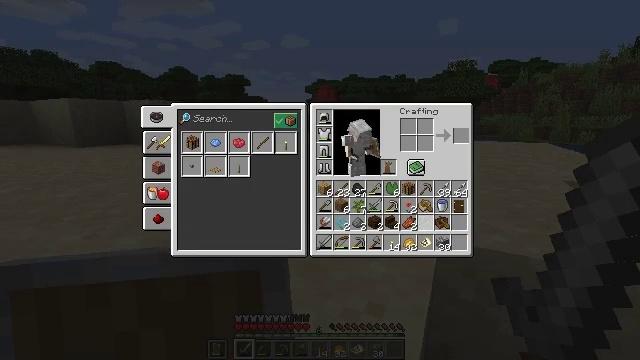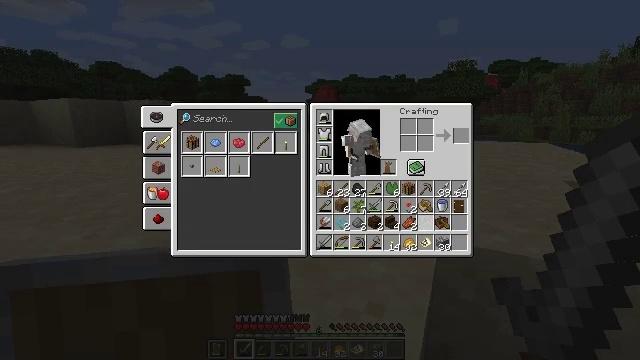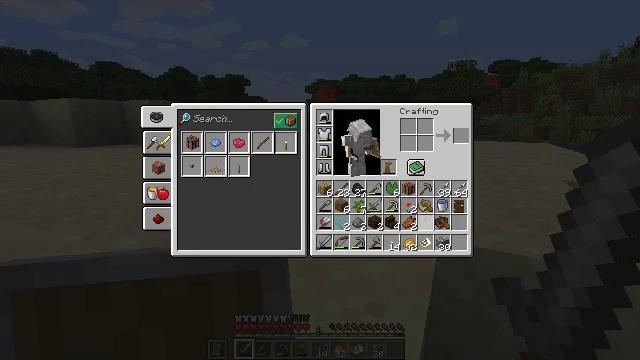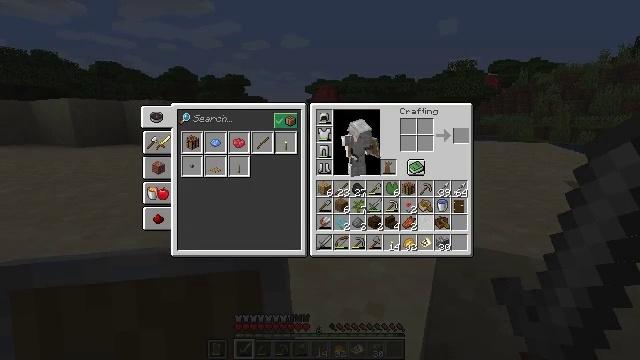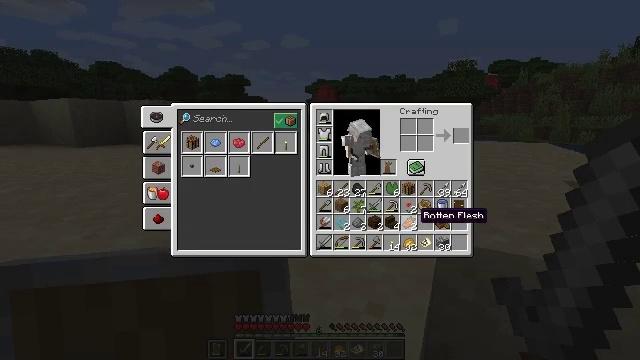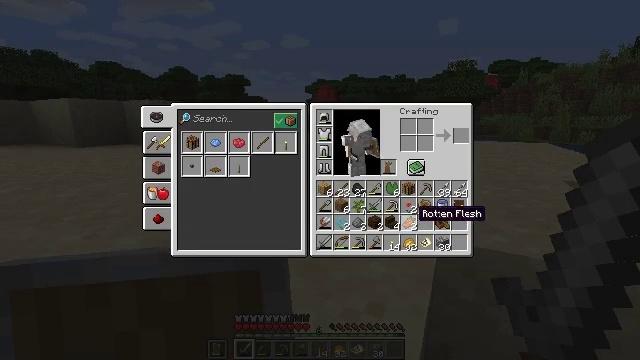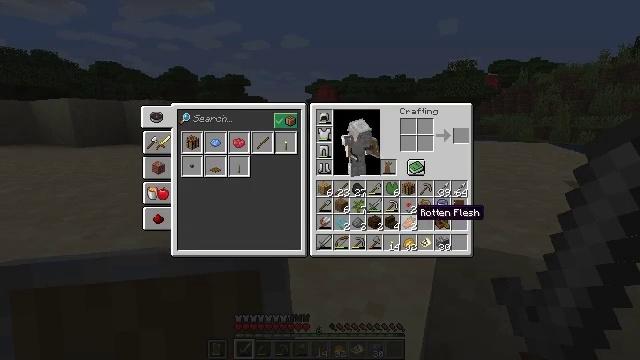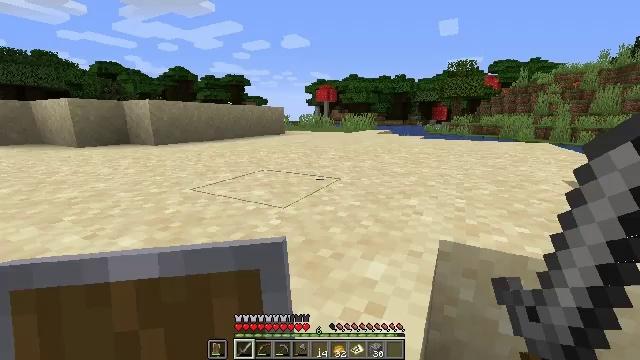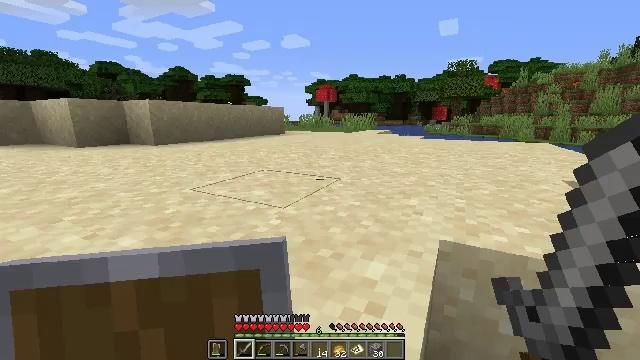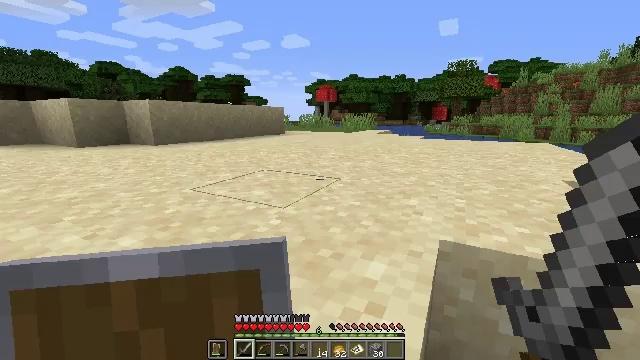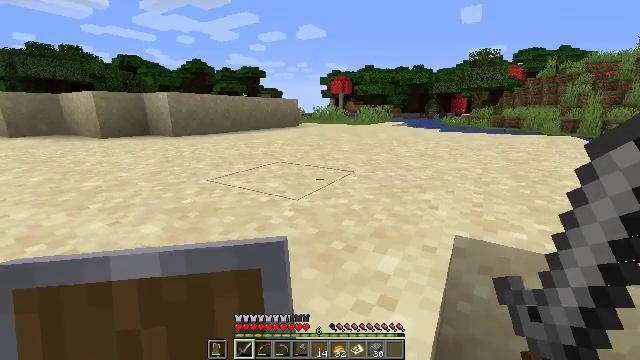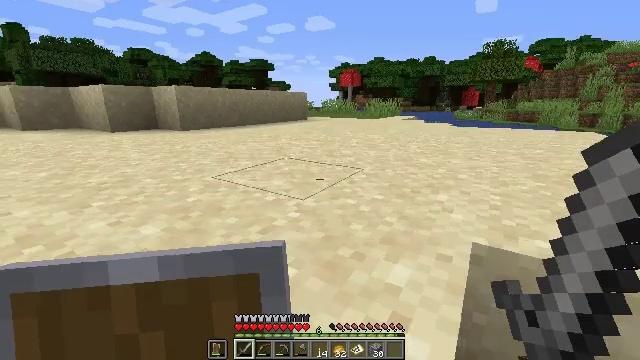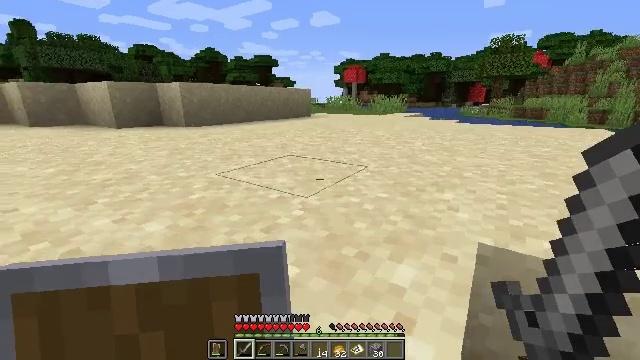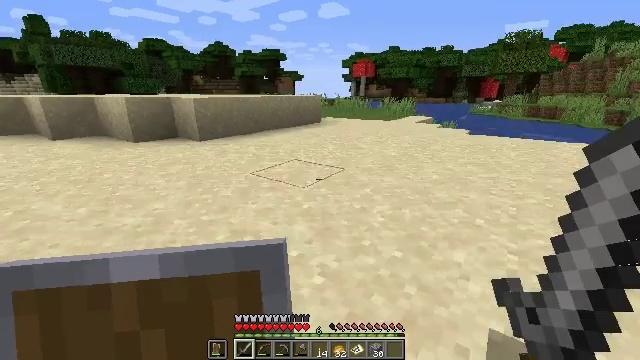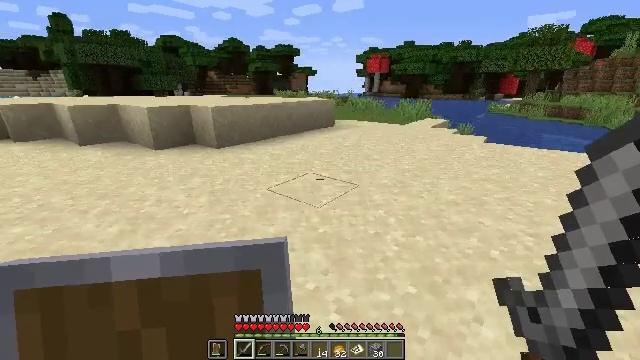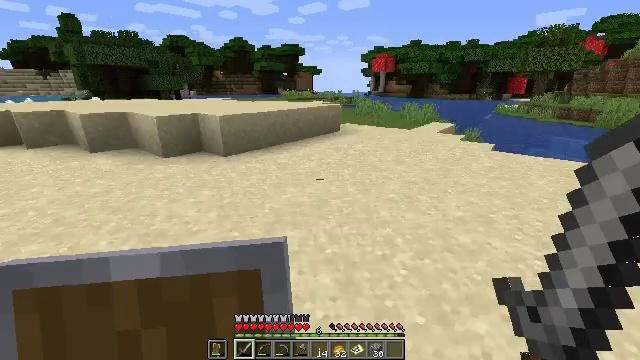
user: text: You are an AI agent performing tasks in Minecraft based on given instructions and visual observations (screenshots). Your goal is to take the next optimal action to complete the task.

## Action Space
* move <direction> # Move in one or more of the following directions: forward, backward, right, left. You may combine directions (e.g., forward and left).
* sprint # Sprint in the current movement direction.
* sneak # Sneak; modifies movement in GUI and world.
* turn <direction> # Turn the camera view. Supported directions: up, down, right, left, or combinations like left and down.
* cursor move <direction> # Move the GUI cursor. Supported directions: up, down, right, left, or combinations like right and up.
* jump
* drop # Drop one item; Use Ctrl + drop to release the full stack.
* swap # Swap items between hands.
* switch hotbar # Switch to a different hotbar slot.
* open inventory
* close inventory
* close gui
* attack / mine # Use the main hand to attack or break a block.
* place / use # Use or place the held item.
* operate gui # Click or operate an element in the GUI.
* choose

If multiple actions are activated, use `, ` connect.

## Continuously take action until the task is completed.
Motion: motion action
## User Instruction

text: Mine sand by the water.
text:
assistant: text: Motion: sneak
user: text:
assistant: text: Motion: no_op
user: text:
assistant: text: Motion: no_op
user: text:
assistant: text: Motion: turn left
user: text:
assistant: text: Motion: no_op
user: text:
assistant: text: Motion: no_op
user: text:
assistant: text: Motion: no_op
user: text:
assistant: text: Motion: no_op
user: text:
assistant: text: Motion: no_op
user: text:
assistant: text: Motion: turn left and down
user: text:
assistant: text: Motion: move forward, turn left and down
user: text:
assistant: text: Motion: move forward, jump
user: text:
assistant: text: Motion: move forward, turn left and down, jump
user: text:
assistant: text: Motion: move forward, turn left and down, jump
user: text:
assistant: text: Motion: move forward, turn left, jump
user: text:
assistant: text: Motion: move forward, turn left
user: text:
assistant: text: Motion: move forward, turn left
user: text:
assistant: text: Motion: move forward, turn left and up
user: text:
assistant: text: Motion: move forward
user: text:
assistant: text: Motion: move forward
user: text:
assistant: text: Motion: move forward
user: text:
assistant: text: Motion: move forward
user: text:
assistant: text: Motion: open inventory
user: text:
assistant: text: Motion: open inventory
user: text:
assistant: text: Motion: turn right
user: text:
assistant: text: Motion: turn right
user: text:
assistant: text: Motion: turn right
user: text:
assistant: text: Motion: no_op
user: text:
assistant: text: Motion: turn left and down
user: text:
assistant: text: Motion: turn left and down